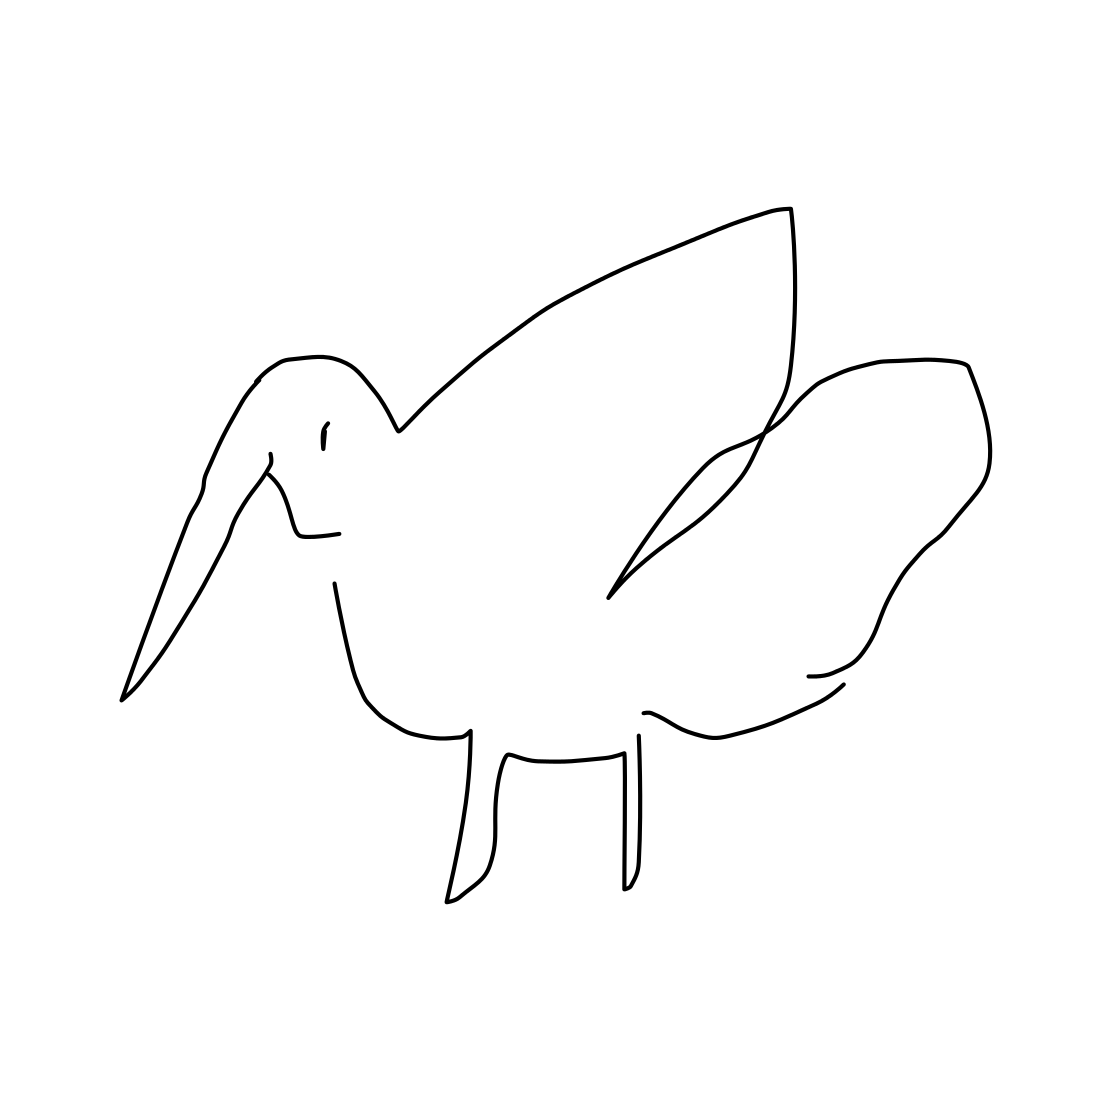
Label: seagull